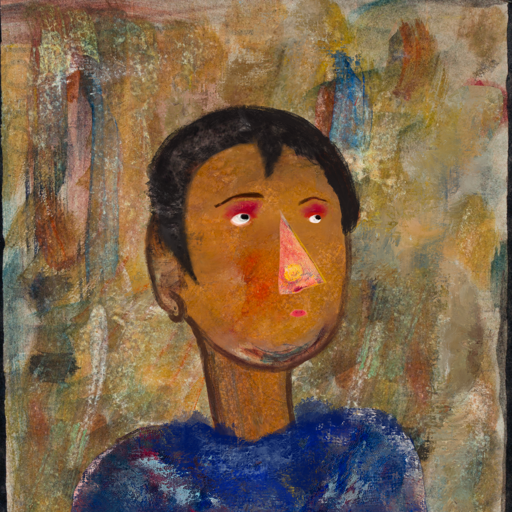
Background: Pipe, Head And Neck Side: Pipe, Face Side: Irani, Bust: Irani, Hair Side: Roy_Bahadur, Head Accessory: Blank, Second Necklace: Blank, Necklace: Blank, Baby: Blank